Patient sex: M
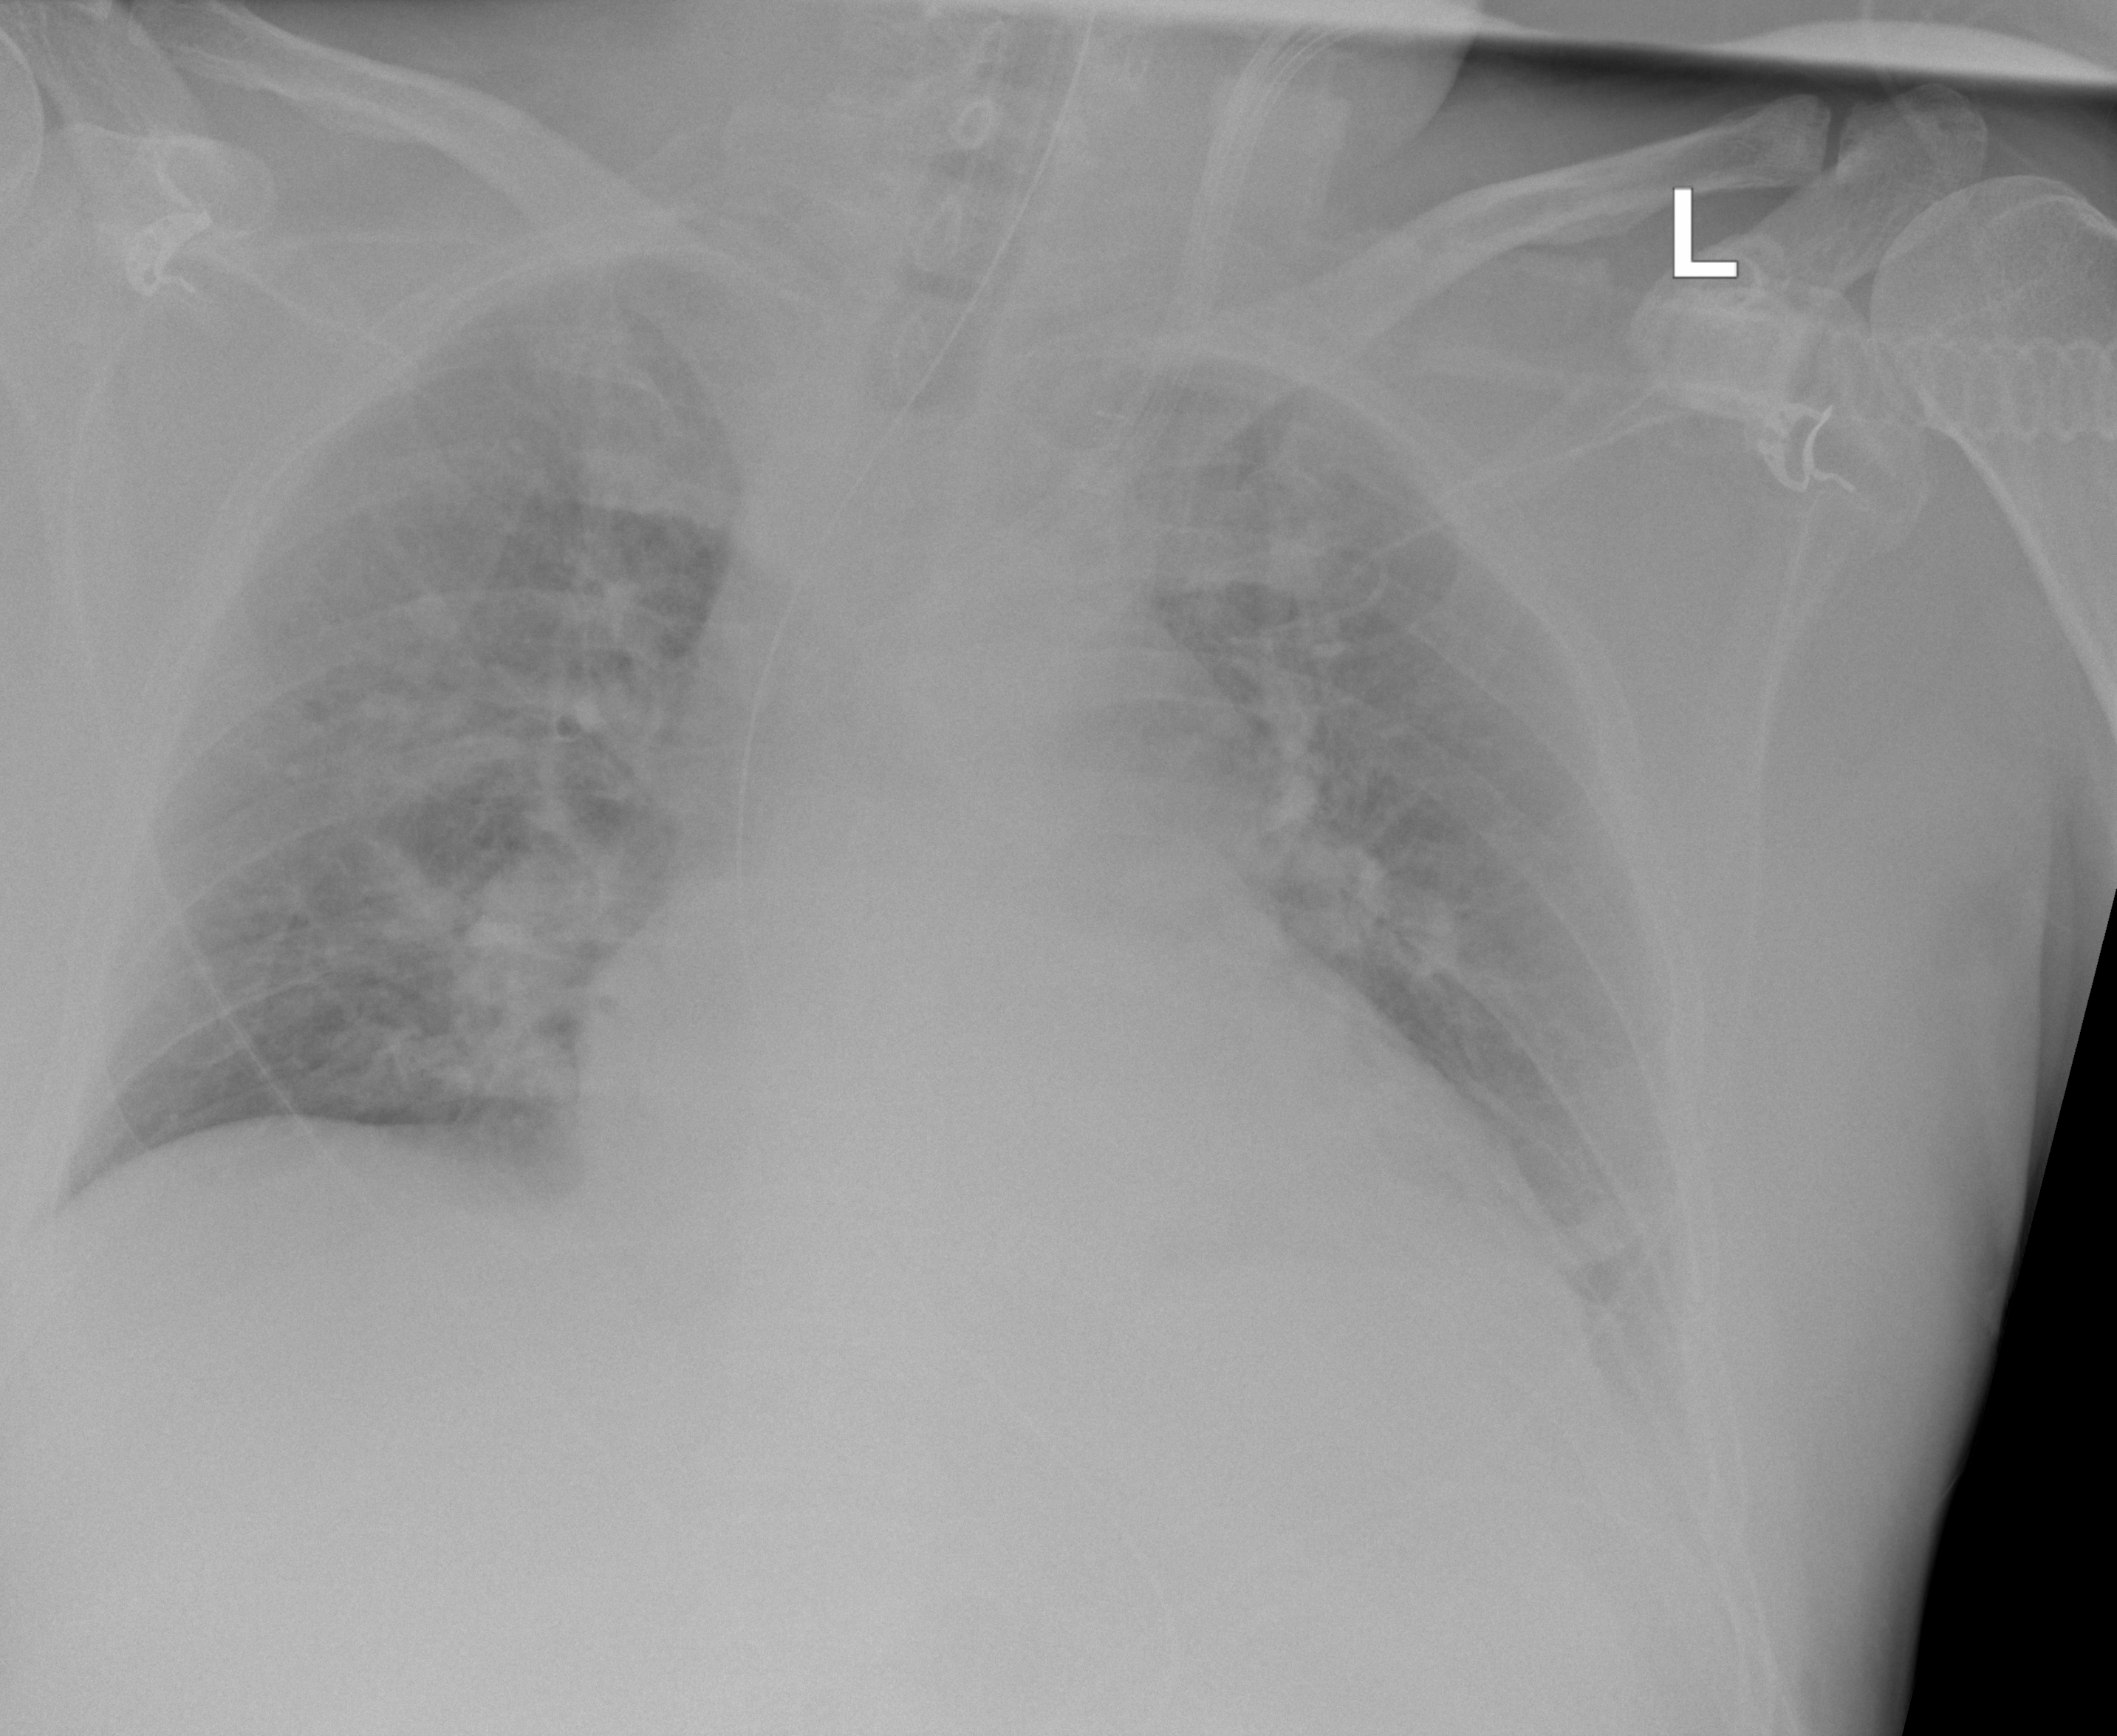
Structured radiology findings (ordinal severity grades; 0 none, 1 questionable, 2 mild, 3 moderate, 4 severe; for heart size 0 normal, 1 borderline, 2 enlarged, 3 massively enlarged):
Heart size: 2
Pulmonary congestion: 2
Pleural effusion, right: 0
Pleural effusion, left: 2
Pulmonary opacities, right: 2
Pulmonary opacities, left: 0
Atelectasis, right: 2
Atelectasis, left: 2